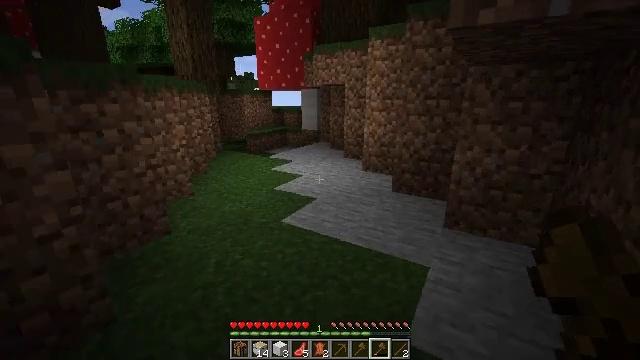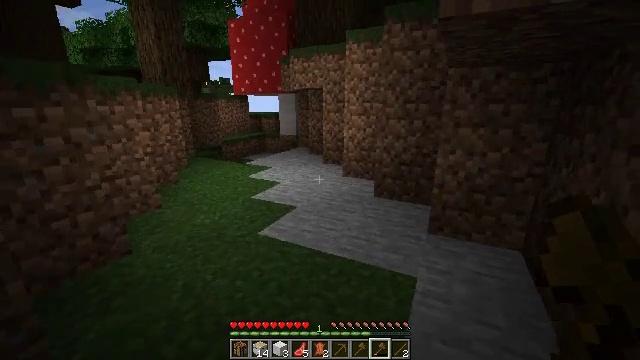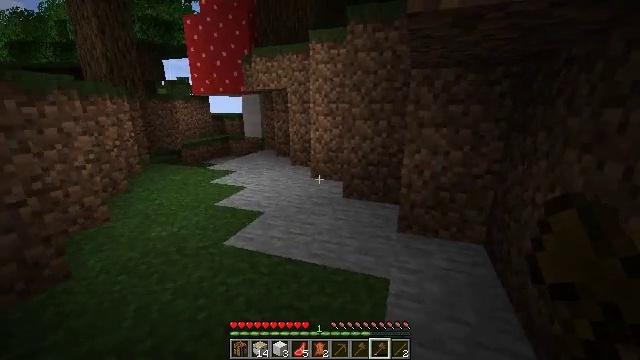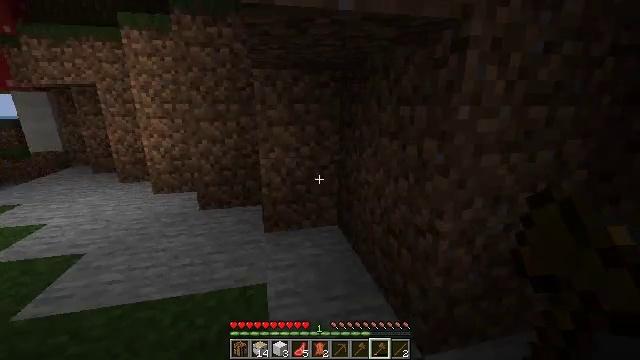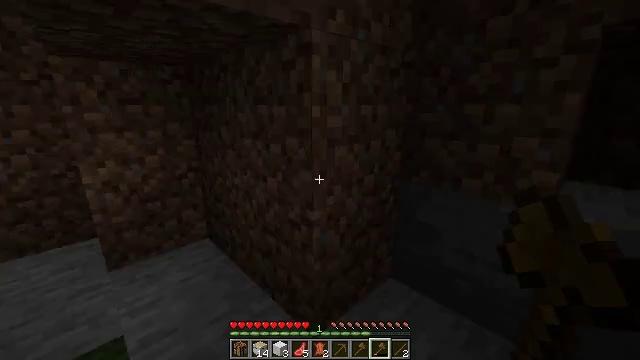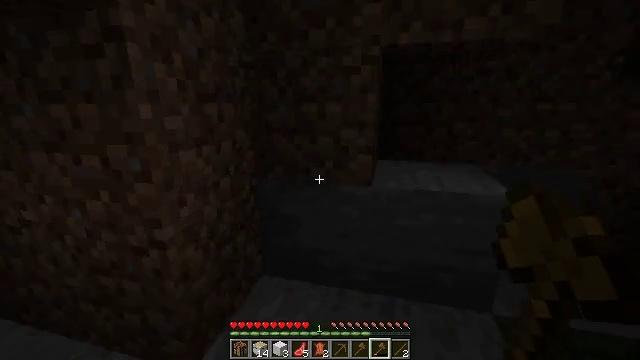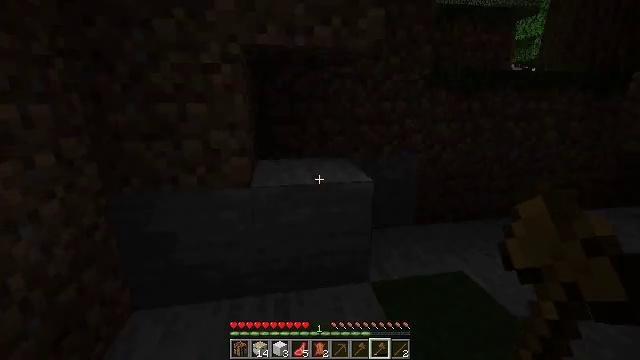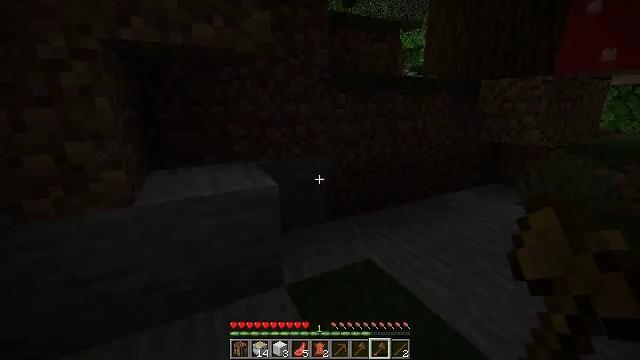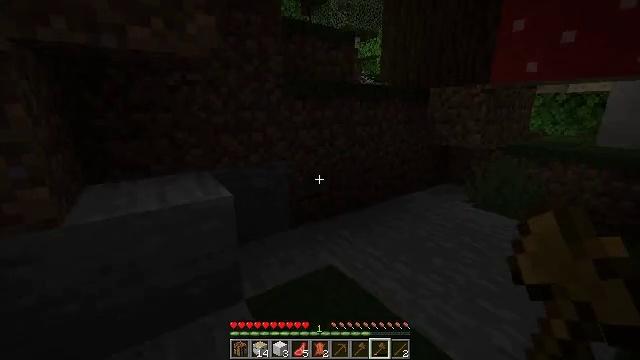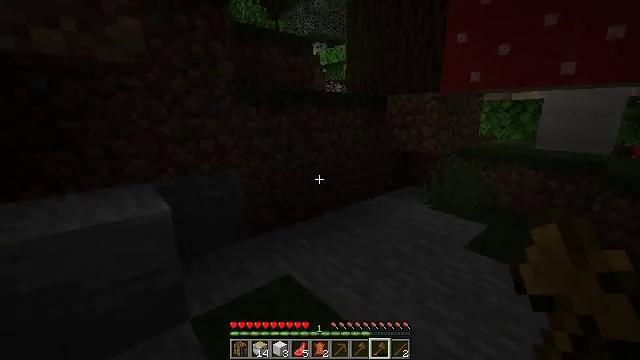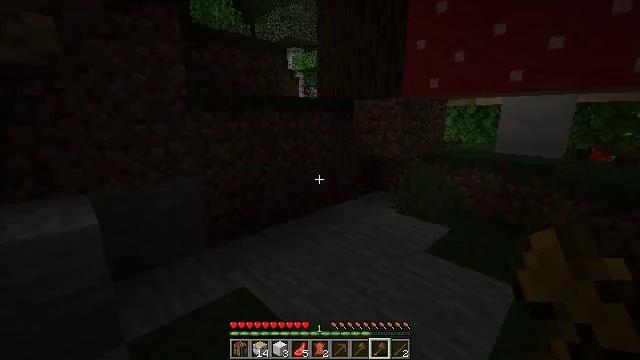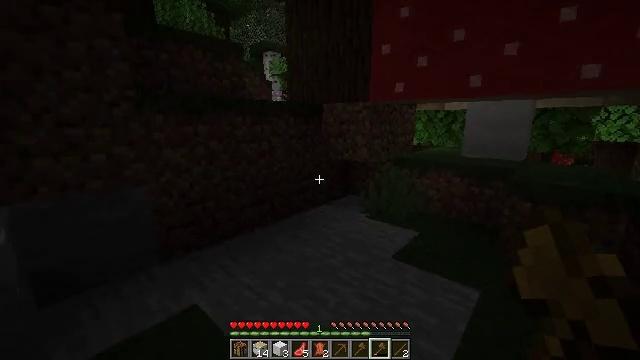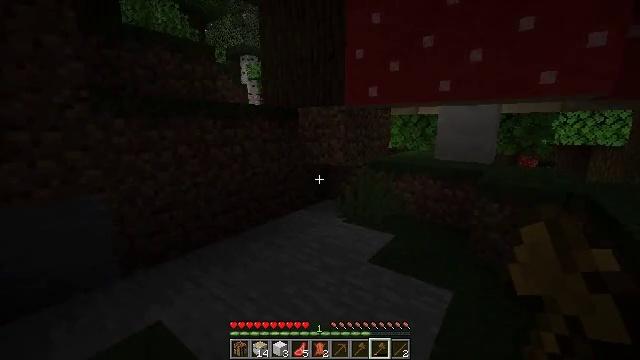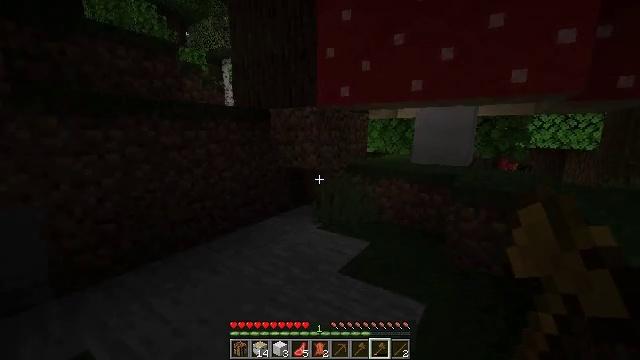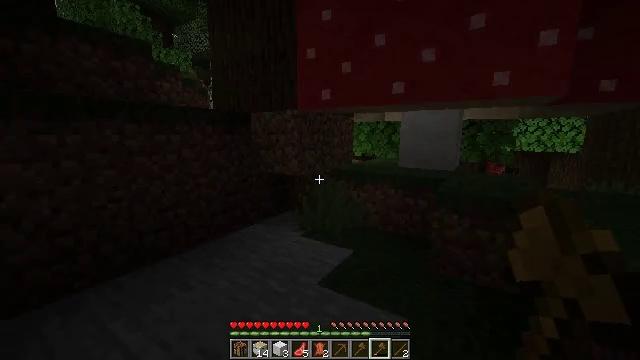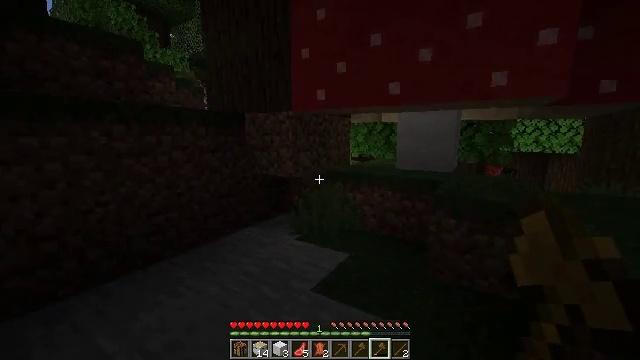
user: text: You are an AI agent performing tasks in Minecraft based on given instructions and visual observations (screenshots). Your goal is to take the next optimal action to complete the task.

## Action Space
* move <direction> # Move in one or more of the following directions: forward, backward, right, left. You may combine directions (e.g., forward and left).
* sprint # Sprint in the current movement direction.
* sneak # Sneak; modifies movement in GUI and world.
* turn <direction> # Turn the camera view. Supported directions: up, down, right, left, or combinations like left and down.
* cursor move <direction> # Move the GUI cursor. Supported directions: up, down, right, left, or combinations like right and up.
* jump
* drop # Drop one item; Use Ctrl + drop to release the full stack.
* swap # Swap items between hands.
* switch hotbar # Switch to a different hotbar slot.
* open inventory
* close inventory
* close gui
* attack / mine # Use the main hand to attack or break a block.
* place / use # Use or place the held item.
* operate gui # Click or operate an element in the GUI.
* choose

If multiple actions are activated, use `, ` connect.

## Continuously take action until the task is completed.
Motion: motion action
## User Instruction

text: Collect parts of the brown mushroom block.
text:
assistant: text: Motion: move forward, turn right
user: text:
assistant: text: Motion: turn right
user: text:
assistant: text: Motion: turn right
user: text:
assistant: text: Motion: turn right
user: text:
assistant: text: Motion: move right, turn right
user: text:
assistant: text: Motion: move right, turn right
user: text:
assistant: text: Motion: move right, turn right
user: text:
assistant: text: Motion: move right, turn right and up
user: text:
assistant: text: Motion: move right, turn right and up
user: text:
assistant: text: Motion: move forward and move right, turn right
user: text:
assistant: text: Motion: move forward and move right, turn right
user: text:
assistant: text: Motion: move forward and move right, turn right
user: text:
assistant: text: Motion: move forward and move right, turn right
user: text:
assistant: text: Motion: move forward and move right, turn right
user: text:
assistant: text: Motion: move forward
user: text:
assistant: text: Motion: move forward
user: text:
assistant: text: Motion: move forward
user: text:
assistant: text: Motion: move forward
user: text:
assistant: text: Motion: move forward
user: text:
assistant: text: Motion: move forward
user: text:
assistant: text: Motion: move forward and move right, turn right and up
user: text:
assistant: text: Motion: move forward and move right, turn right and up
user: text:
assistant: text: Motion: move forward and move right, turn right
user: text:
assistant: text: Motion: move forward and move right, turn right
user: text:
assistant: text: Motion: move right
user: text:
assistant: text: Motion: move forward and move right
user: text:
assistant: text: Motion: move forward and move right
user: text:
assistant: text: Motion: move forward and move right
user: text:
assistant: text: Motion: move forward and move right
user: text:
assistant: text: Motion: move right